Field crop: maize
Growth stage: 2
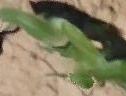
Species: maize